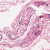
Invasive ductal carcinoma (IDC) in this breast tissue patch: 0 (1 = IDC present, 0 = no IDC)